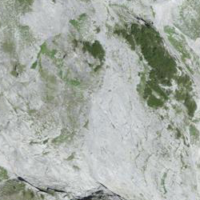
EUNIS habitat code: 31
Species observed at this site:
Pinguicula alpina
Dryas octopetala